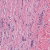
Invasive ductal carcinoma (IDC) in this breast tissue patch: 1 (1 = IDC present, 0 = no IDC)